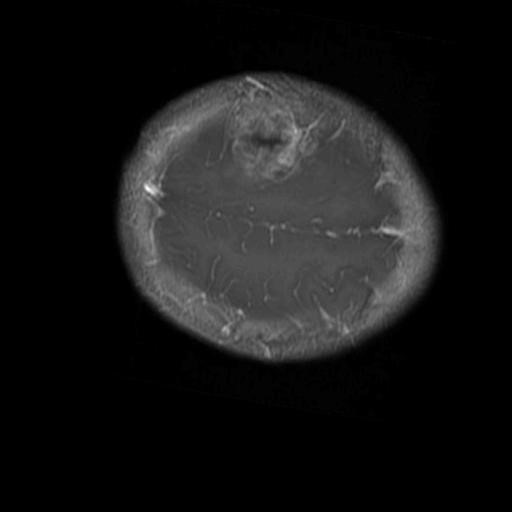
Label: brain_glioma